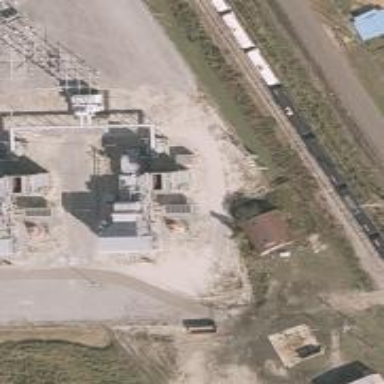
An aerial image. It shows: Gas turbine power generator.